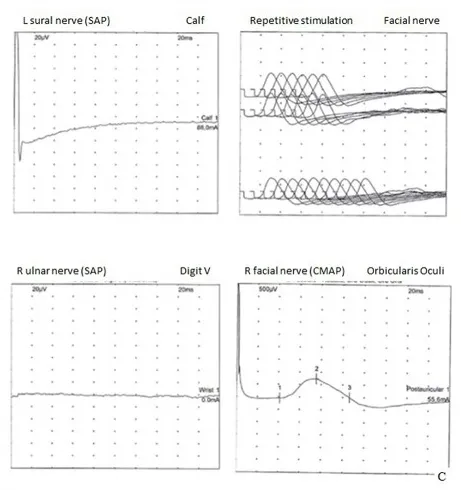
(B) Diffusion weighted imaging (DWI) did not show acute lesions.
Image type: chart (chart)